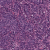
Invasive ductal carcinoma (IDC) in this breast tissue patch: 1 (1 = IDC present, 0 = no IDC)